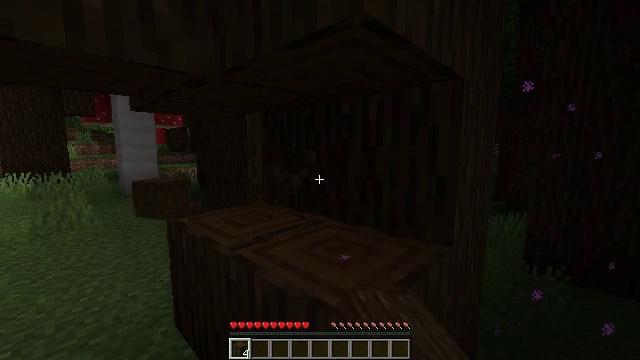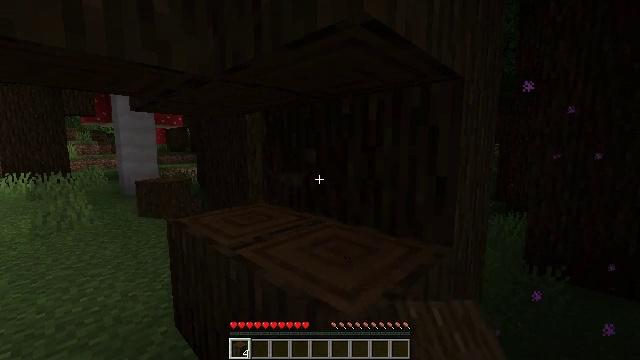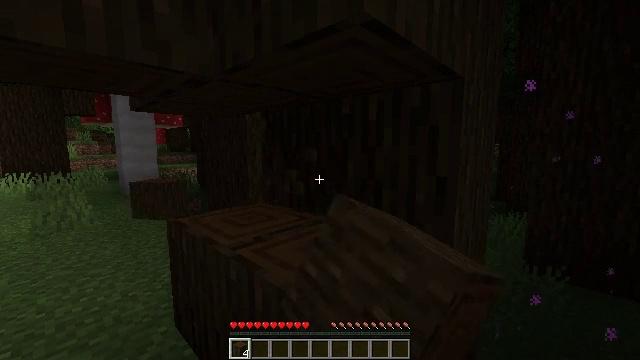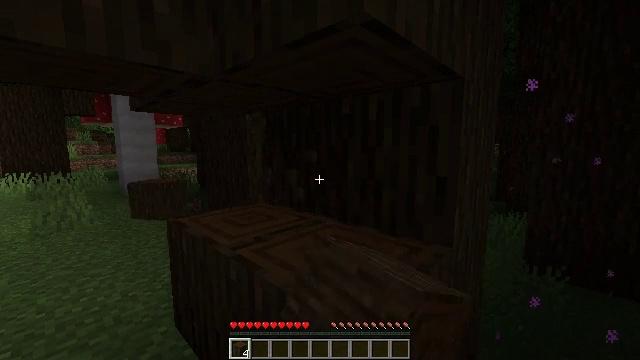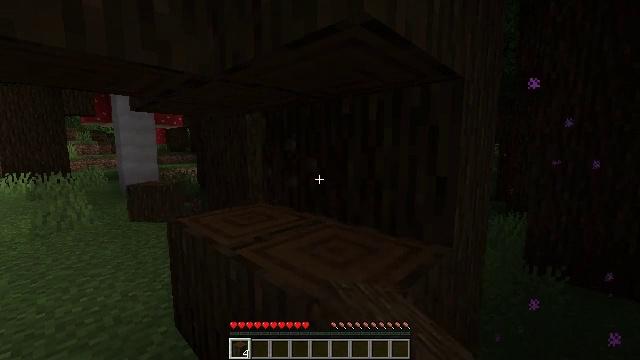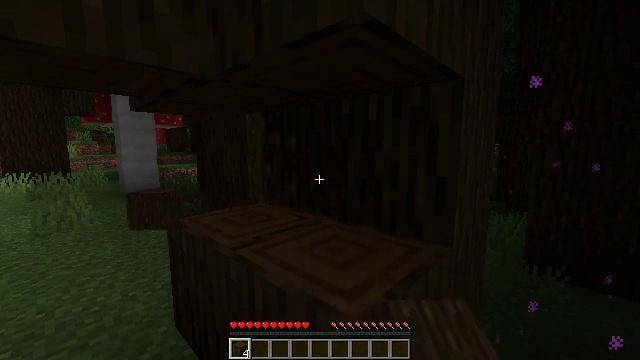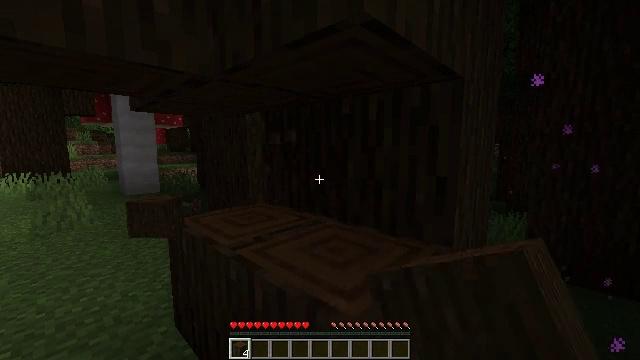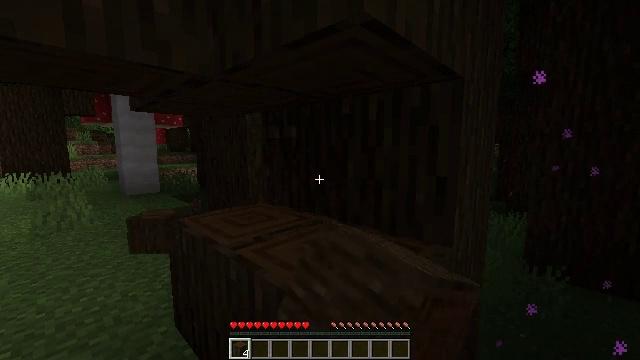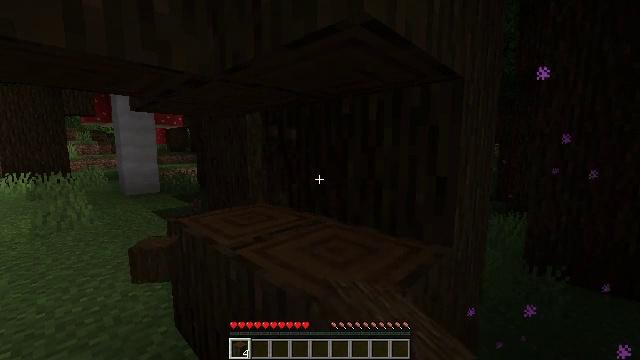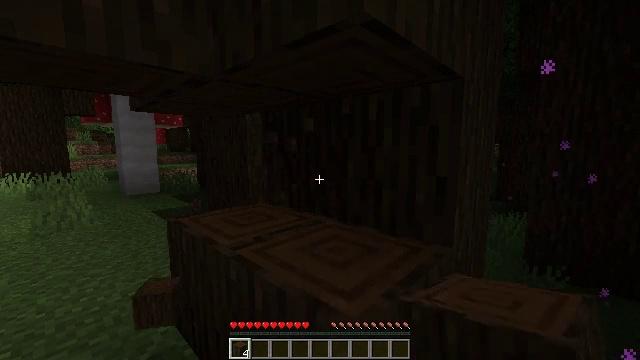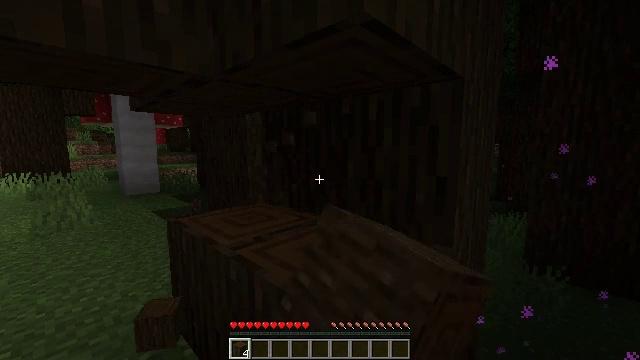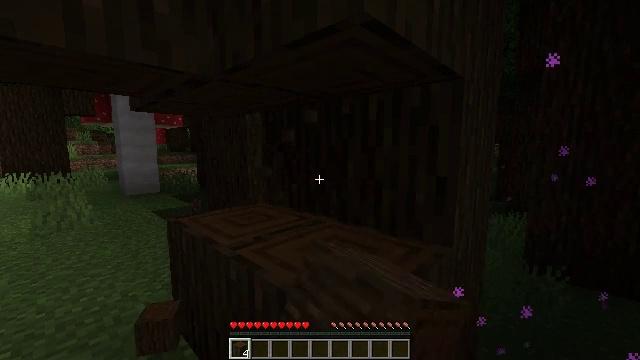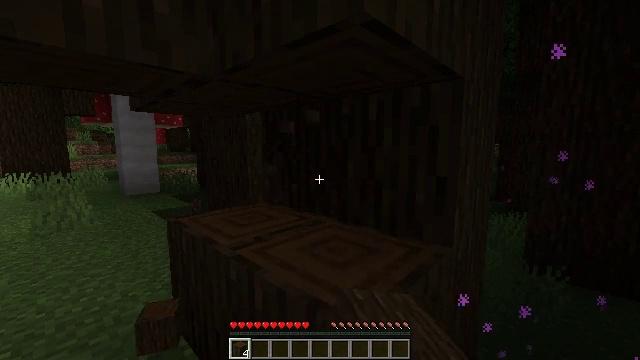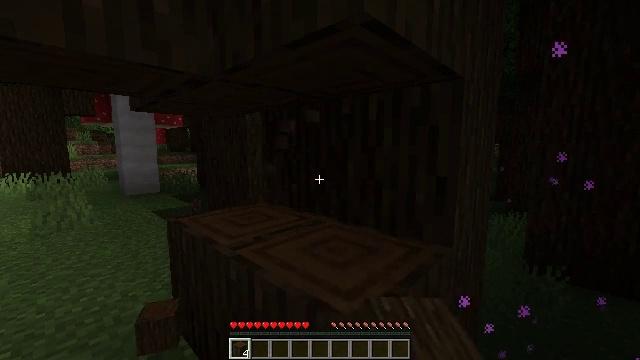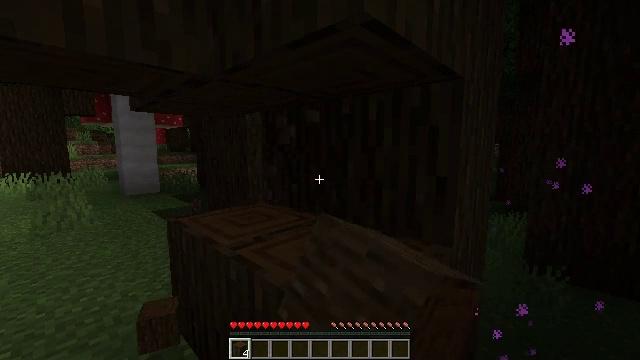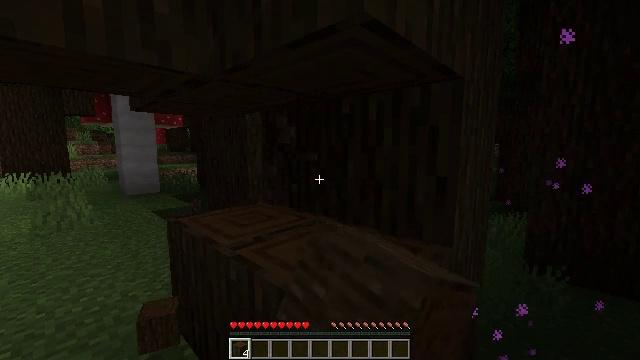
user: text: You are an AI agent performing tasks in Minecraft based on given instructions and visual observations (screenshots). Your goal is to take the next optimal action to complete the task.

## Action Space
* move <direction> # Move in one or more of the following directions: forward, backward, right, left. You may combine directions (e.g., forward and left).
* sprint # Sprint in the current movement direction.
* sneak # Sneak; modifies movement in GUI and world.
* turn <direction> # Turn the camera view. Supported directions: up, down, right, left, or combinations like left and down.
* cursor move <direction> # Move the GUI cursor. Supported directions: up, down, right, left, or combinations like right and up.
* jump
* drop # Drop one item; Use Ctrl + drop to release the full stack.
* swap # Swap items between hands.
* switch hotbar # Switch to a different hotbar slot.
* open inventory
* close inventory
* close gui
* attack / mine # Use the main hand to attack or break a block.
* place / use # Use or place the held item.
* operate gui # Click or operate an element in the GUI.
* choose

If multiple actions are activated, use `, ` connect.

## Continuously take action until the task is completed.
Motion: motion action
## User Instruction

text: Gather dark oak log for crafting.
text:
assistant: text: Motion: attack / mine
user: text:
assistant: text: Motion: attack / mine
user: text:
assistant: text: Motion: attack / mine
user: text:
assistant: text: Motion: attack / mine
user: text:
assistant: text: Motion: attack / mine
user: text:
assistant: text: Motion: attack / mine
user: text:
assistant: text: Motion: attack / mine
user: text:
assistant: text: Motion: attack / mine
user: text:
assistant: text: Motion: attack / mine
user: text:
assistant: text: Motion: attack / mine
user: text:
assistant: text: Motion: attack / mine
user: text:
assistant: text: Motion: attack / mine
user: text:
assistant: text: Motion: attack / mine
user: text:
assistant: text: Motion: attack / mine
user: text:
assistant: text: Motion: attack / mine
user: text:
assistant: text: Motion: attack / mine
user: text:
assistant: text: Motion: attack / mine
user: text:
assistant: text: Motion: attack / mine
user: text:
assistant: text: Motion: attack / mine
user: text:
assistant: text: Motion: attack / mine
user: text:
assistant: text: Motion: attack / mine
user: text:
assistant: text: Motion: attack / mine
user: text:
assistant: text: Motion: attack / mine
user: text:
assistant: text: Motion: attack / mine
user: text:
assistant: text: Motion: attack / mine
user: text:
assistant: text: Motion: attack / mine
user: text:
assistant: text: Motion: attack / mine
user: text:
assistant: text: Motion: attack / mine
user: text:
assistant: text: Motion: attack / mine
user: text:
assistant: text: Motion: attack / mine